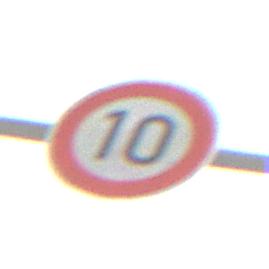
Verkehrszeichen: Geschwindigkeit10
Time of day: MorningAfternoon
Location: Outdoor (Suburban)
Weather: PartlyCloudy
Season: NotSpecified
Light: Natural